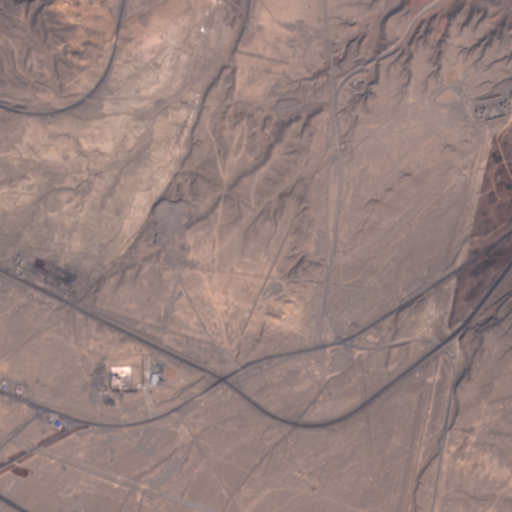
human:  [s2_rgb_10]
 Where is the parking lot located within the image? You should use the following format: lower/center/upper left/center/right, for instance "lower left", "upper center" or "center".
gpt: The parking lot is located in the upper right of the image.
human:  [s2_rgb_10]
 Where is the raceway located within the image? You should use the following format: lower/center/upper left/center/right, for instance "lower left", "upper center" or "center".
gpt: The raceway is located in the upper right of the image.
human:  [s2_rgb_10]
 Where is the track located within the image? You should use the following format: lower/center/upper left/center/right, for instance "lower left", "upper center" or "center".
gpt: The track is located in the upper right of the image.
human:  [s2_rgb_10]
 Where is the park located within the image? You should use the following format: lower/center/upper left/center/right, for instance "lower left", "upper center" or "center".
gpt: There is no park in the image.